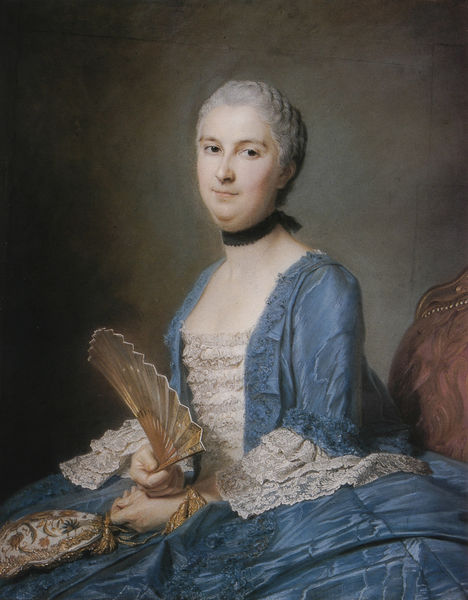
Titel: Marie-Madeleine Mazade,épouse d'Antoine Gaspard Grimod de La Reynière
Künstler: Maurice Quentin de La Tour
Institution: Privatsammlung.
Schlagwörter: blau, hand, haut, schatten, weiß, gelb, ocker, sitzen, ausschnitt, braun, finger, frankreich, frau, frisur, grau, haar, hintergrund, kleid, licht, mund, nase, ohr, orange, pastell, profil, schwarz, stuhl, blick, dame, rot, beige, fächer, mode, muster, rock, wand, augen, band, barock, falten, gesicht, inkarnat, samt, spitze, trauer, weit, bildnis, hals, hände, möbel, portrait, porträt, rückenlehne, auge, bestickt, gewand, gold, haare, halbfigur, kostüm, schnur, sessel, sitzend, stickerei, adel, saum, spitzen, augenbrauen, dekollete, dekolletee, kinn, lippen, locke, locken, madame, puder, rokoko, schulter, seide, sack, perücke, adlig, infantin, lächeln, wangen, lehne, halsband, mieder, tüll, kette, französisch, thron, falte, polster, witwe, glanz, gris, floral, verzierung, robe, kordel, stil, edel, rüschen, schoß, wange, augenbraue, kropfband, naht, fecher, fächern, satin, noir, tete, manschetten, beutel, tasche, brokat, damast, halbprofil, handtasche, doppelkinn, wohlhabend, geflochten, chaise, adelig, königin, gestickt, aristocrate, femme, empire, hofdame, classicisme, blaß, cheveux, taft, gewellt, nattier, azur, dekolte, treue, bleu, lumiere, gepudert, collier, fauteuil, classique, prunkvoll, pompadour, pesne, goldfäden, polstersessel, täschchen, braock, plis, dentelle, roccoco, helldunkelkontrast, regentin, latour, gerüscht, regard, dentelles, peruque, kordeö, eventail, chinz, braunen, seidenfächer, 18. jahrhundert, frau perücke fächer kleid, blau gold weiß sofa porträt, rokoko dame halsband, pochette, frrage, dame mit fächer, femme eventail, dantelle, fautueil, baroqie, robe à manteau